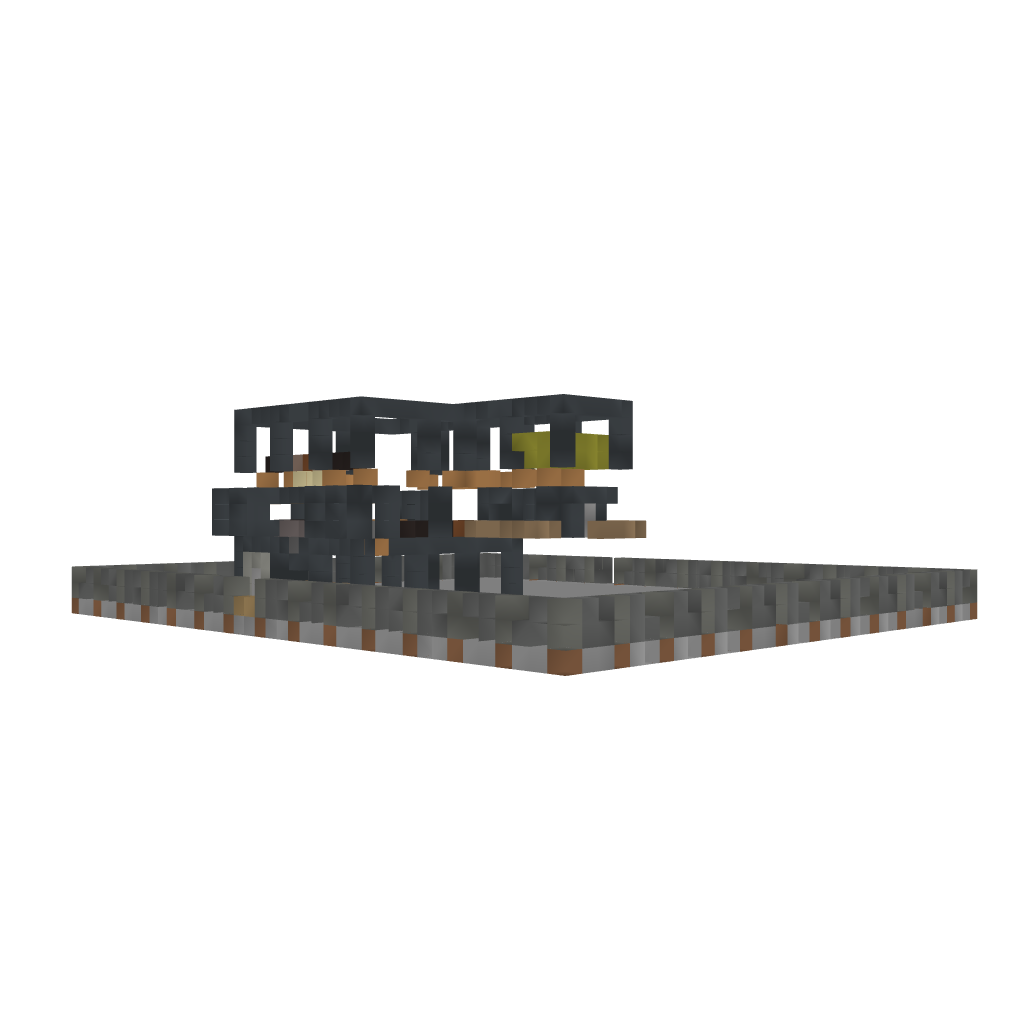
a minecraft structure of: Modern House